Question: '''
<RelativeLayout xmlns:android="http://schemas.android.com/apk/res/android"
android:layout_width="match_parent"
android:layout_height="match_parent"
android:background="@drawable/bg03" >
<LinearLayout
android:layout_width="match_parent"
android:layout_height="wrap_content"
android:layout_alignParentBottom="true"
android:layout_margin="10dp"
android:background="@android:color/transparent"
android:orientation="vertical" >
<LinearLayout
android:id="@+id/layout1"
android:layout_width="match_parent"
android:layout_height="match_parent"
android:layout_marginTop="10dp"
android:background="@drawable/gradient_bg_hover"
android:orientation="horizontal" >
<TextView
android:id="@+id/textView1"
android:layout_width="139dp"
android:layout_height="match_parent"
android:text="Country"
android:textColor="#a9a9a9"
android:textSize="50px" />
<Spinner
android:id="@+id/spinner1"
android:layout_width="wrap_content"
android:layout_height="49dp" />
</LinearLayout>
<LinearLayout
android:id="@+id/layout1"
android:layout_width="match_parent"
android:layout_height="wrap_content"
android:layout_marginTop="10dp"
android:background="@drawable/gradient_bg_hover"
android:orientation="horizontal" >
<TextView
android:id="@+id/editText1"
android:layout_width="94dp"
android:layout_height="wrap_content"
android:ems="10"
android:inputType="number"
android:text="Code"
android:textColor="#a9a9a9" >
<requestFocus />
</TextView>
<EditText
android:id="@+id/editText2"
android:layout_width="wrap_content"
android:layout_height="wrap_content"
android:ems="10"
android:inputType="phone"
android:text="Phone"
android:textColor="#a9a9a9" />
</LinearLayout>
<Button
android:id="@+id/button1"
android:layout_width="match_parent"
android:layout_height="wrap_content"
android:layout_marginTop="10dp"
android:background="@drawable/buttonshape"
android:text="Next"
android:textColor="#0066FF"
android:textStyle="bold" />
</LinearLayout>
</RelativeLayout>
'''
and

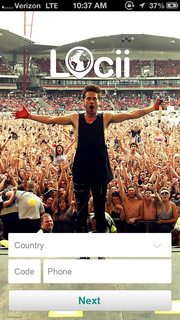
Answer: Try out below code:
'''
<?xml version="1.0" encoding="utf-8"?>
<RelativeLayout xmlns:android="http://schemas.android.com/apk/res/android"
android:layout_width="match_parent"
android:layout_height="match_parent"
android:background="@drawable/bg03" >
<LinearLayout
android:layout_width="match_parent"
android:layout_height="wrap_content"
android:layout_alignParentBottom="true"
android:layout_margin="10dp"
android:background="@android:color/transparent"
android:orientation="vertical" >
<!-- <LinearLayout -->
<!-- android:id="@+id/layout1" -->
<!-- android:layout_width="wrap_content" -->
<!-- android:layout_height="wrap_content" -->
<!-- android:orientation="horizontal" > -->
<!-- <TextView -->
<!-- android:id="@+id/textView1" -->
<!-- android:layout_width="139dp" -->
<!-- android:layout_height="match_parent" -->
<!-- android:text="Country" -->
<!-- android:textColor="#a9a9a9" -->
<!-- android:textSize="50px" /> -->
<Spinner
android:id="@+id/spinner1"
android:layout_width="wrap_content"
android:layout_height="wrap_content"
android:entries="@array/colors"
android:background="@drawable/round_bg" //Set the dropdown image as background
android:spinnerMode="dropdown" />
<!-- </LinearLayout> -->
<LinearLayout
android:id="@+id/layout1"
android:layout_width="match_parent"
android:layout_height="wrap_content"
android:layout_marginTop="10dp"
android:background="@drawable/selctor"
android:orientation="horizontal"
android:weightSum="1" >
<EditText
android:id="@+id/editText1"
android:layout_width="wrap_content"
android:layout_height="wrap_content"
android:layout_marginRight="5dp"
android:layout_weight=".80"
android:background="@drawable/round_bg"
android:ems="10"
android:inputType="number"
android:text="Code"
android:textColor="#a9a9a9" >
</EditText>
<EditText
android:id="@+id/editText2"
android:layout_width="wrap_content"
android:layout_height="wrap_content"
android:layout_weight=".20"
android:background="@drawable/round_bg"
android:ems="10"
android:inputType="phone"
android:text="Phone"
android:textColor="#a9a9a9" />
</LinearLayout>
<Button
android:id="@+id/button1"
android:layout_width="match_parent"
android:layout_height="wrap_content"
android:layout_marginTop="10dp"
android:background="@android:color/white"
android:text="Next"
android:textColor="#0066FF"
android:textStyle="bold" />
</LinearLayout>
</RelativeLayout>
'''
'''
<shape xmlns:android="http://schemas.android.com/apk/res/android"
android:shape="rectangle" android:padding="40dp">
<solid android:color="#EBEBEB"/>
<corners
android:bottomRightRadius="5dp"
android:bottomLeftRadius="5dp"
android:topLeftRadius="5dp"
android:topRightRadius="5dp"/>
<padding android:left="10dp"
android:top="10dp"
android:right="10dp"
android:bottom="10dp"/>
</shape>
'''
I hope this will help you.
Let me know still any issues.
Thanks.